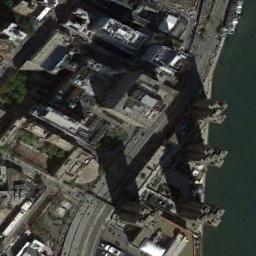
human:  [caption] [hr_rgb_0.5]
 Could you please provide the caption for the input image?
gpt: In a business district there are many tall buildings of different shapes and several roads with many cars  There is a river beside the buildings .

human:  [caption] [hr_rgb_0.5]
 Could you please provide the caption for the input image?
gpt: A commercial area with lots of buildings of different heights is next to the waters .

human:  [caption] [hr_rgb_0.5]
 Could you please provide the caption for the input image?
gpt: The buildings are very dense, There are many houses .

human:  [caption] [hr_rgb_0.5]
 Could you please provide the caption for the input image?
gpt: The commercial area is next to a river .

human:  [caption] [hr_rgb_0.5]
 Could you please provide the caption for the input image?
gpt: There are some buildings beside the river on a commercial area .